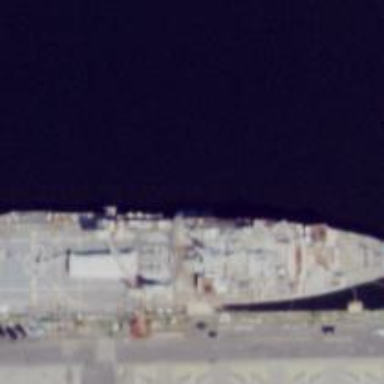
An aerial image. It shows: Historic ship.